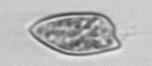
Label: Prorocentrum_dentatum